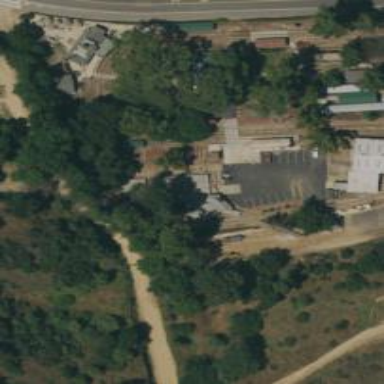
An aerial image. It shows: Miniature railway.